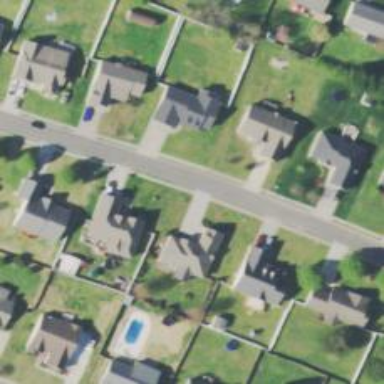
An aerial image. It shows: Driveway.